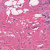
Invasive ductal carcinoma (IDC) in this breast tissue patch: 0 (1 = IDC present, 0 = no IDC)